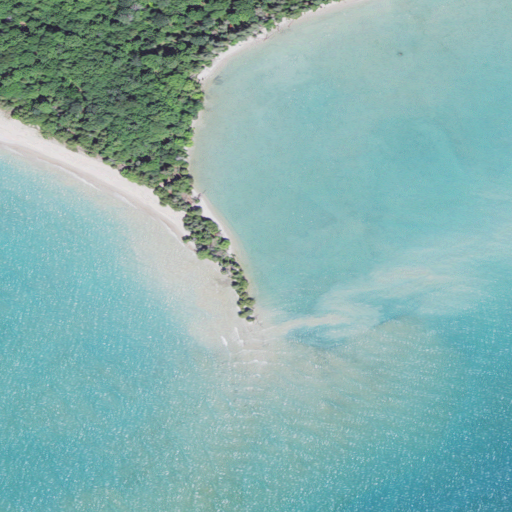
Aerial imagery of cape in Michigan named Cheyenne Point containing open water, barren land, mixed forest, deciduous forest, grassland, shrub, and woody wetlands